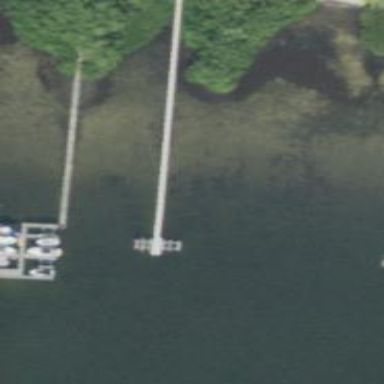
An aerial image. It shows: Man-made pier.